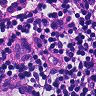
Metastatic tissue present: no